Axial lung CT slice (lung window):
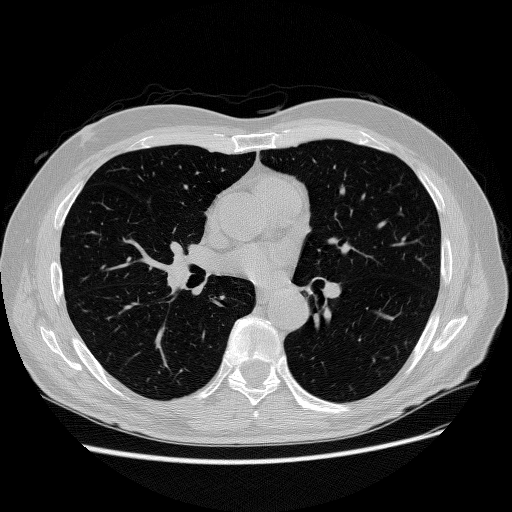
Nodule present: no